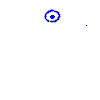
Particle: proton